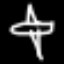
Label: airplane